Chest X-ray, AP view. Patient: 16 years old, sex F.
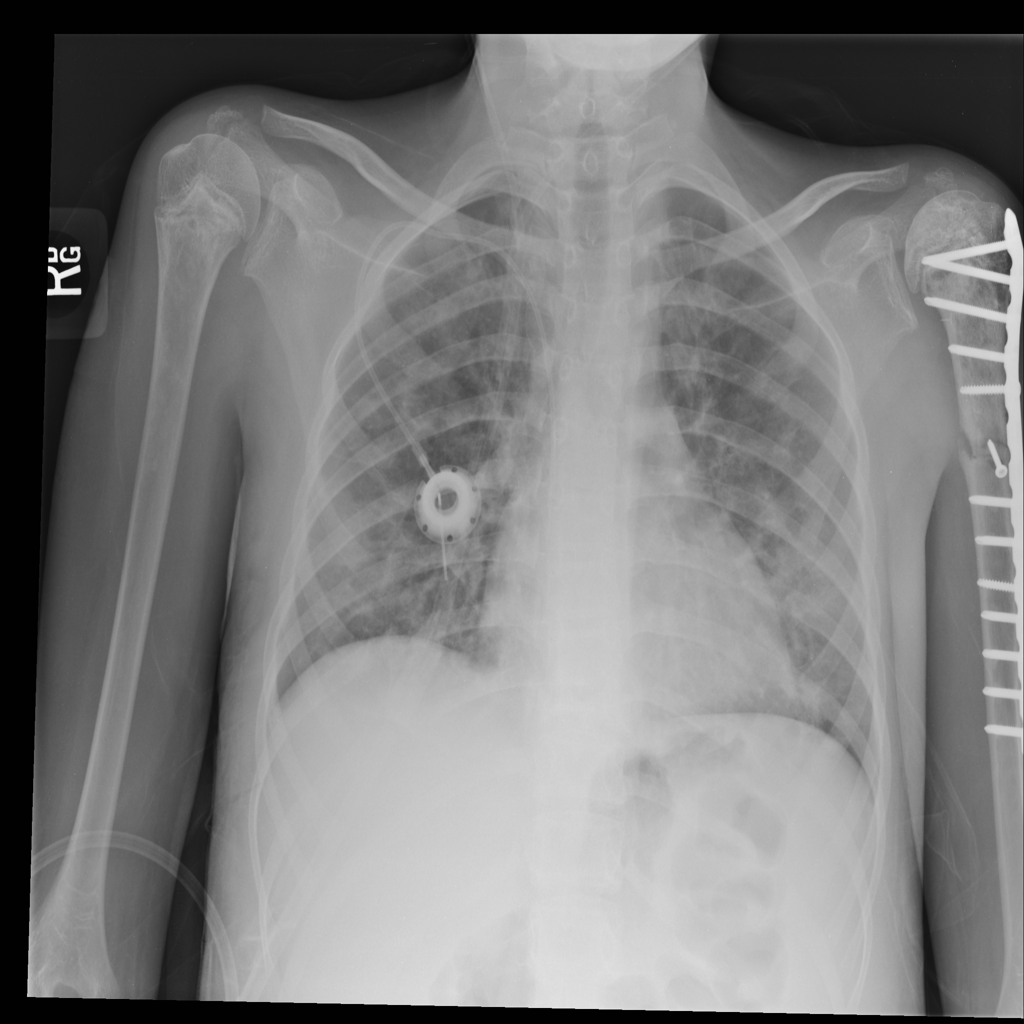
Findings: Infiltration, Nodule